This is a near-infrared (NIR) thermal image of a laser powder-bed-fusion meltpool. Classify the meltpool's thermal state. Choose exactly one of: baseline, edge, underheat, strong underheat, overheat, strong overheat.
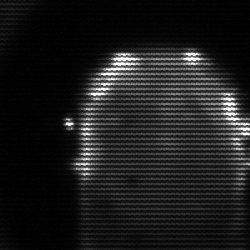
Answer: baseline